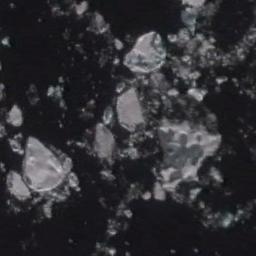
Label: sea_ice